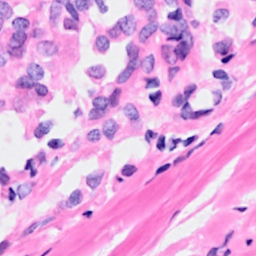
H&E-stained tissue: Breast